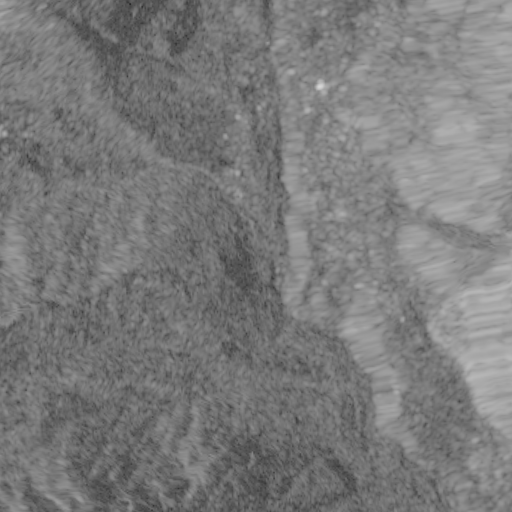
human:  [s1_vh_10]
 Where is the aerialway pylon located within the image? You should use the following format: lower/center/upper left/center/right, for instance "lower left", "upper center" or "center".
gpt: The aerialway pylon is located in the upper left of the image.
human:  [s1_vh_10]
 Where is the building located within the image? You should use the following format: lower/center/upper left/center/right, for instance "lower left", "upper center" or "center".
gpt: There is no building in the image.

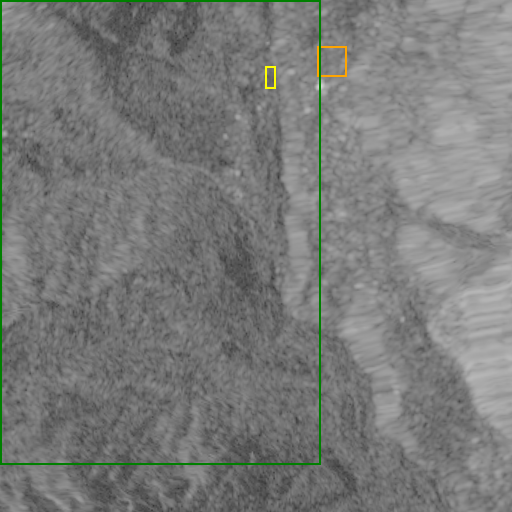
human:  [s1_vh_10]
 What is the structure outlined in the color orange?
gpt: The structure outlined in orange is a park.
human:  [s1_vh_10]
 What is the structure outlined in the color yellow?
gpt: The structure outlined in yellow is a parking lot.
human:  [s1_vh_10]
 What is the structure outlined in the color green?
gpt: The structure outlined in green is a ski resort.
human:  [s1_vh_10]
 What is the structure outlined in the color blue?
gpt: There is no blue outline.